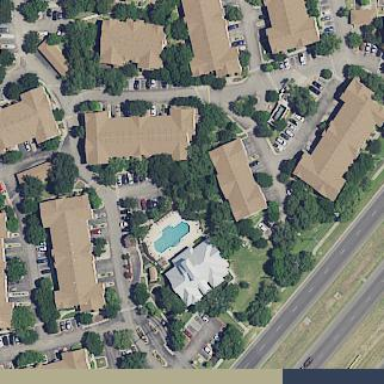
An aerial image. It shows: Residential area with apartments.